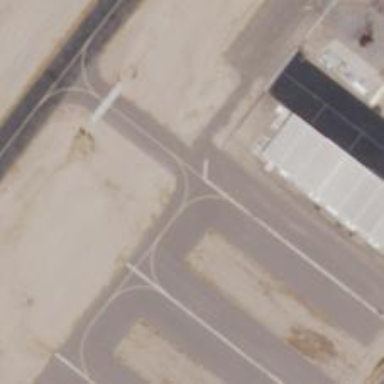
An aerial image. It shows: Image of taxiway at airport.